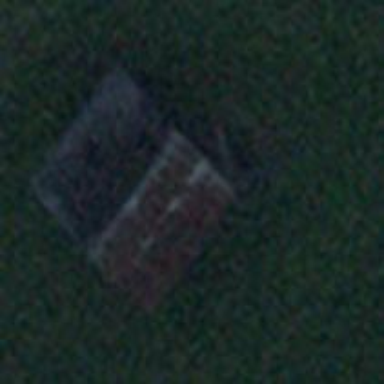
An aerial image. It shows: Rural barn.